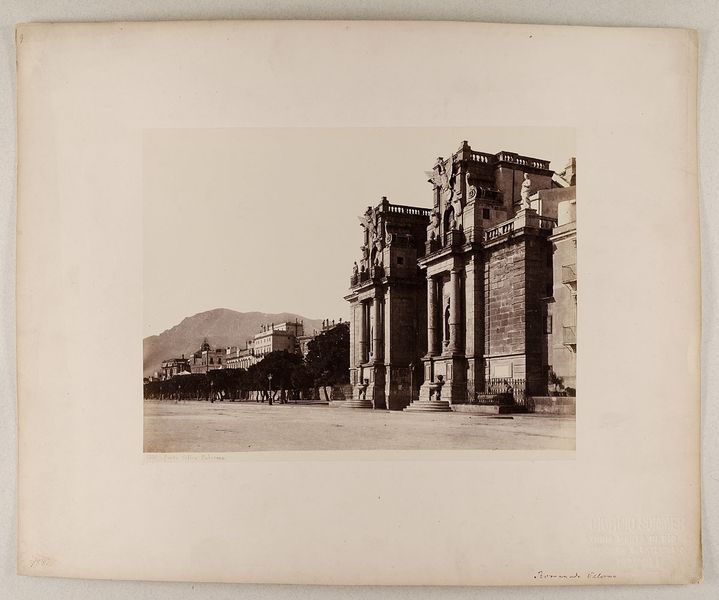
Titel: No. 1316 Porta Felice. Palermo
Künstler: Giorgio Sommer
Standort: Hamburg
Institution: Museum für Kunst und Gewerbe Hamburg
Schlagwörter: stadt, architektur, insel, berge, gebirge, promenade, tor, foto, fotografie, photographie, stadtansicht, photo, karton, foro, sizilien, boulevard, porta, architekturfotografie, albumin, lichtbild, reisefotografie, historische, esplanade, alte stadtansicht, architekturphotographie, hallig, bildwerke, angewandte und bildende kunst, hessische systematik, alte ansicht, schwarzweißpositivverfahren, silbersalzverfahren, schwarzweißfotografie, gebäude, örtlichkeit, straße, stätte, reisephotographie, albuminpapier, prachtstraße, italico, felice